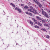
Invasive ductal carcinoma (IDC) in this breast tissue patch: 0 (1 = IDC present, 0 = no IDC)